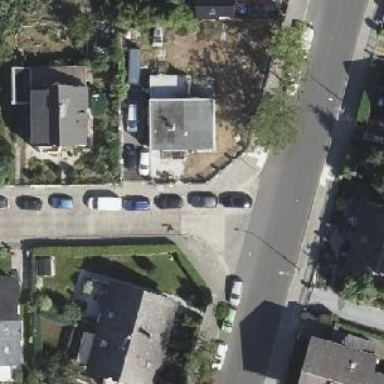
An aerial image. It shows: Sidewalk.